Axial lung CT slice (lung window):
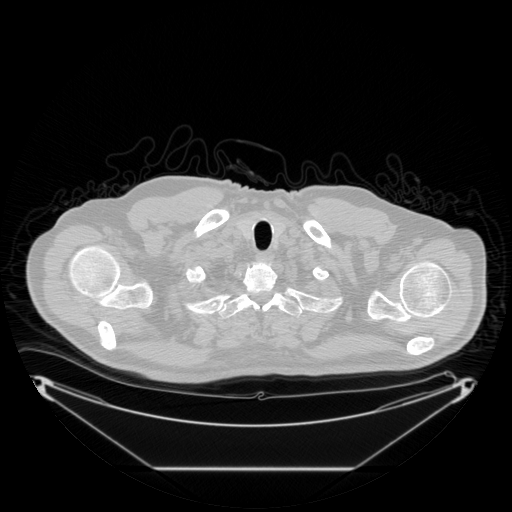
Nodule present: no